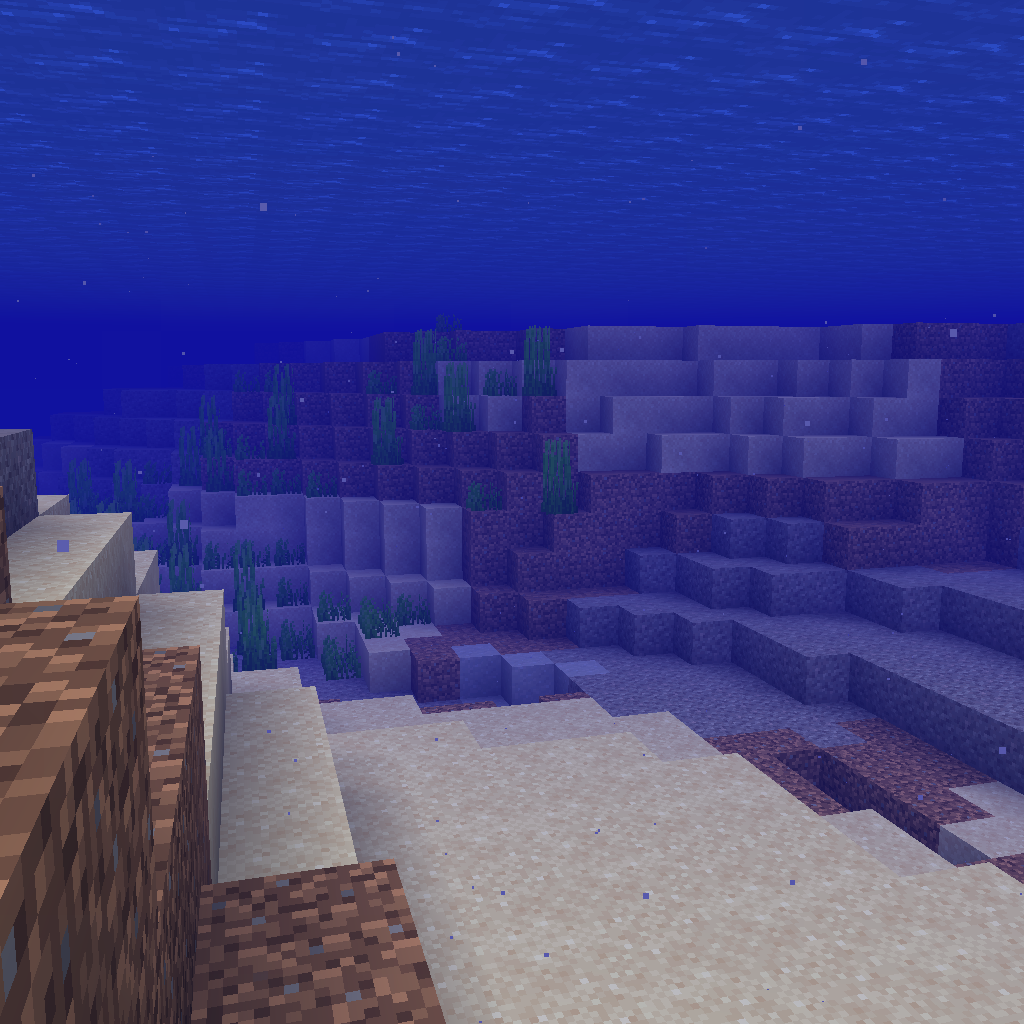
underwater in the river